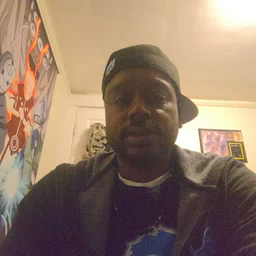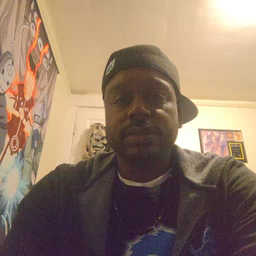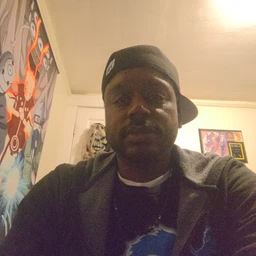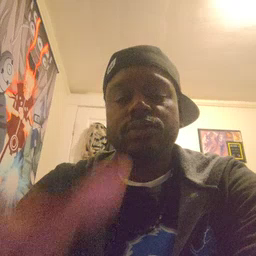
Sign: drink